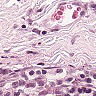
Metastatic tissue present: no